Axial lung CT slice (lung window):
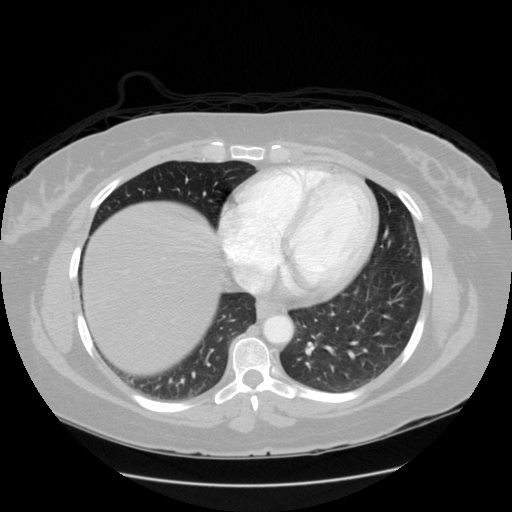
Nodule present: no